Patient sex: F
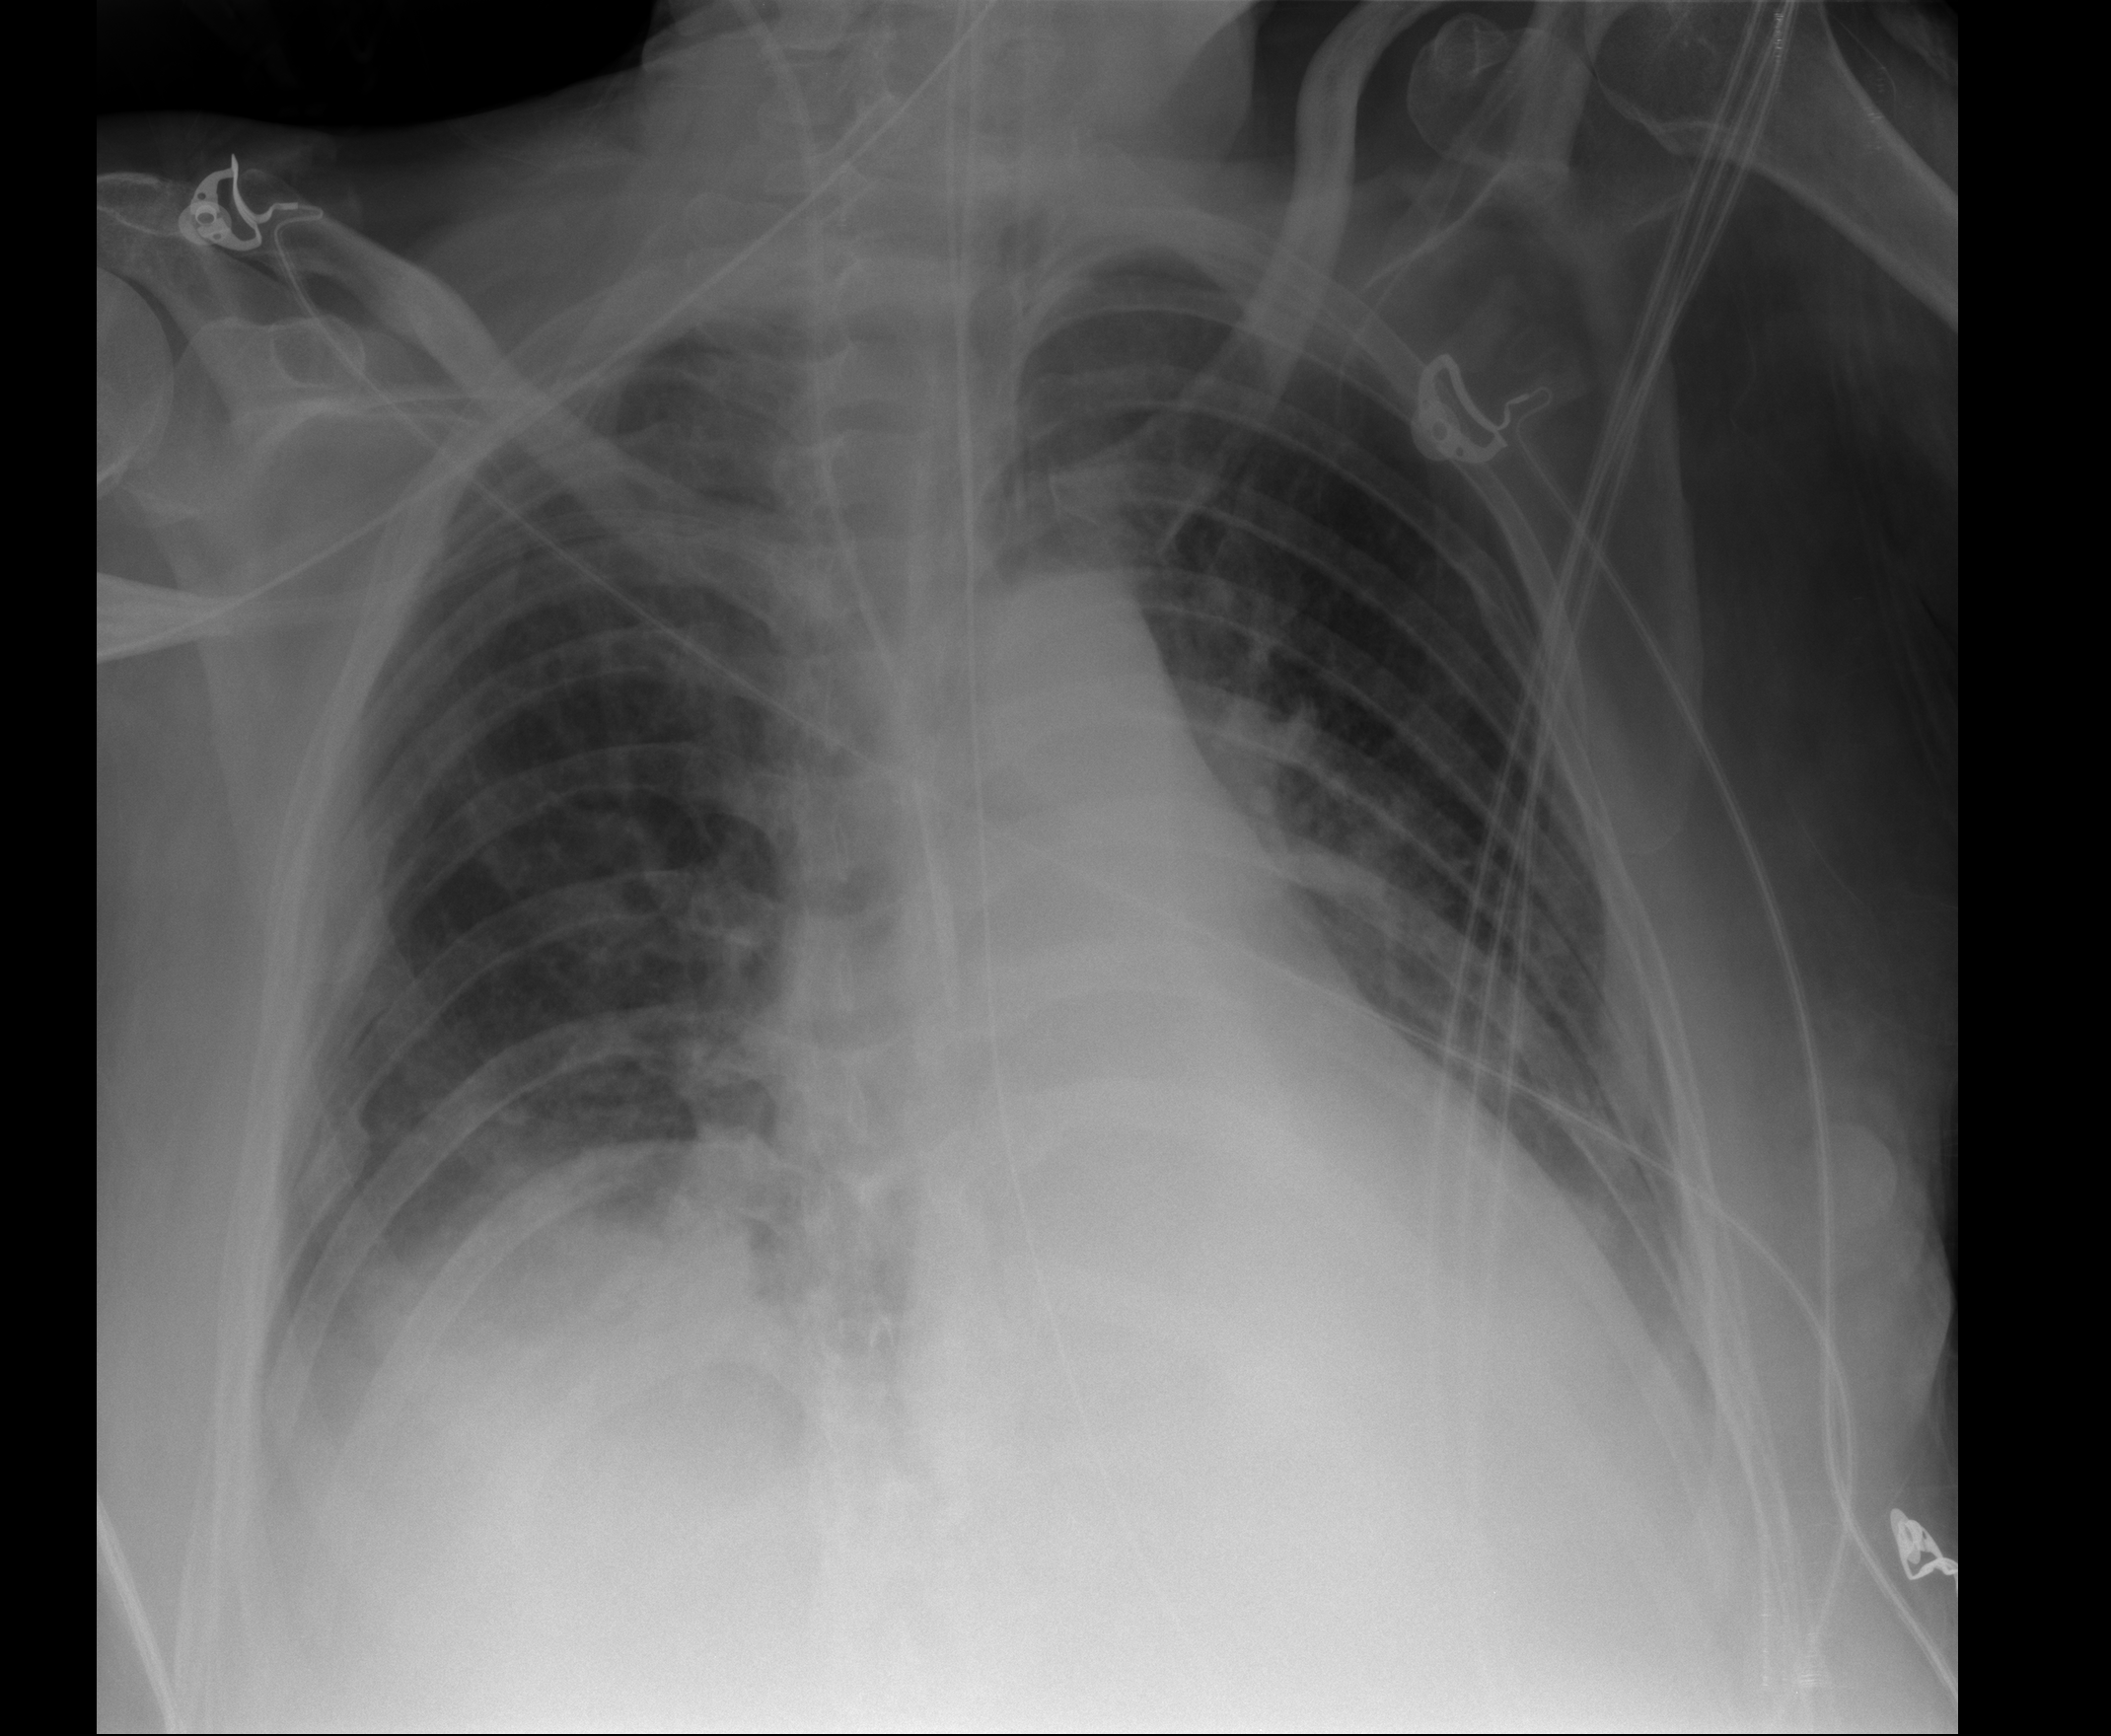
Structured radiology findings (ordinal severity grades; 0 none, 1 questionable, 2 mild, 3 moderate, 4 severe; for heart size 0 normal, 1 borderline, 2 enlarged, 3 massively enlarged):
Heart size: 2
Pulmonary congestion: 0
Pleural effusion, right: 1
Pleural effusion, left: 1
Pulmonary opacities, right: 2
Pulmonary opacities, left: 2
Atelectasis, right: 3
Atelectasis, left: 2